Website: macys
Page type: cart
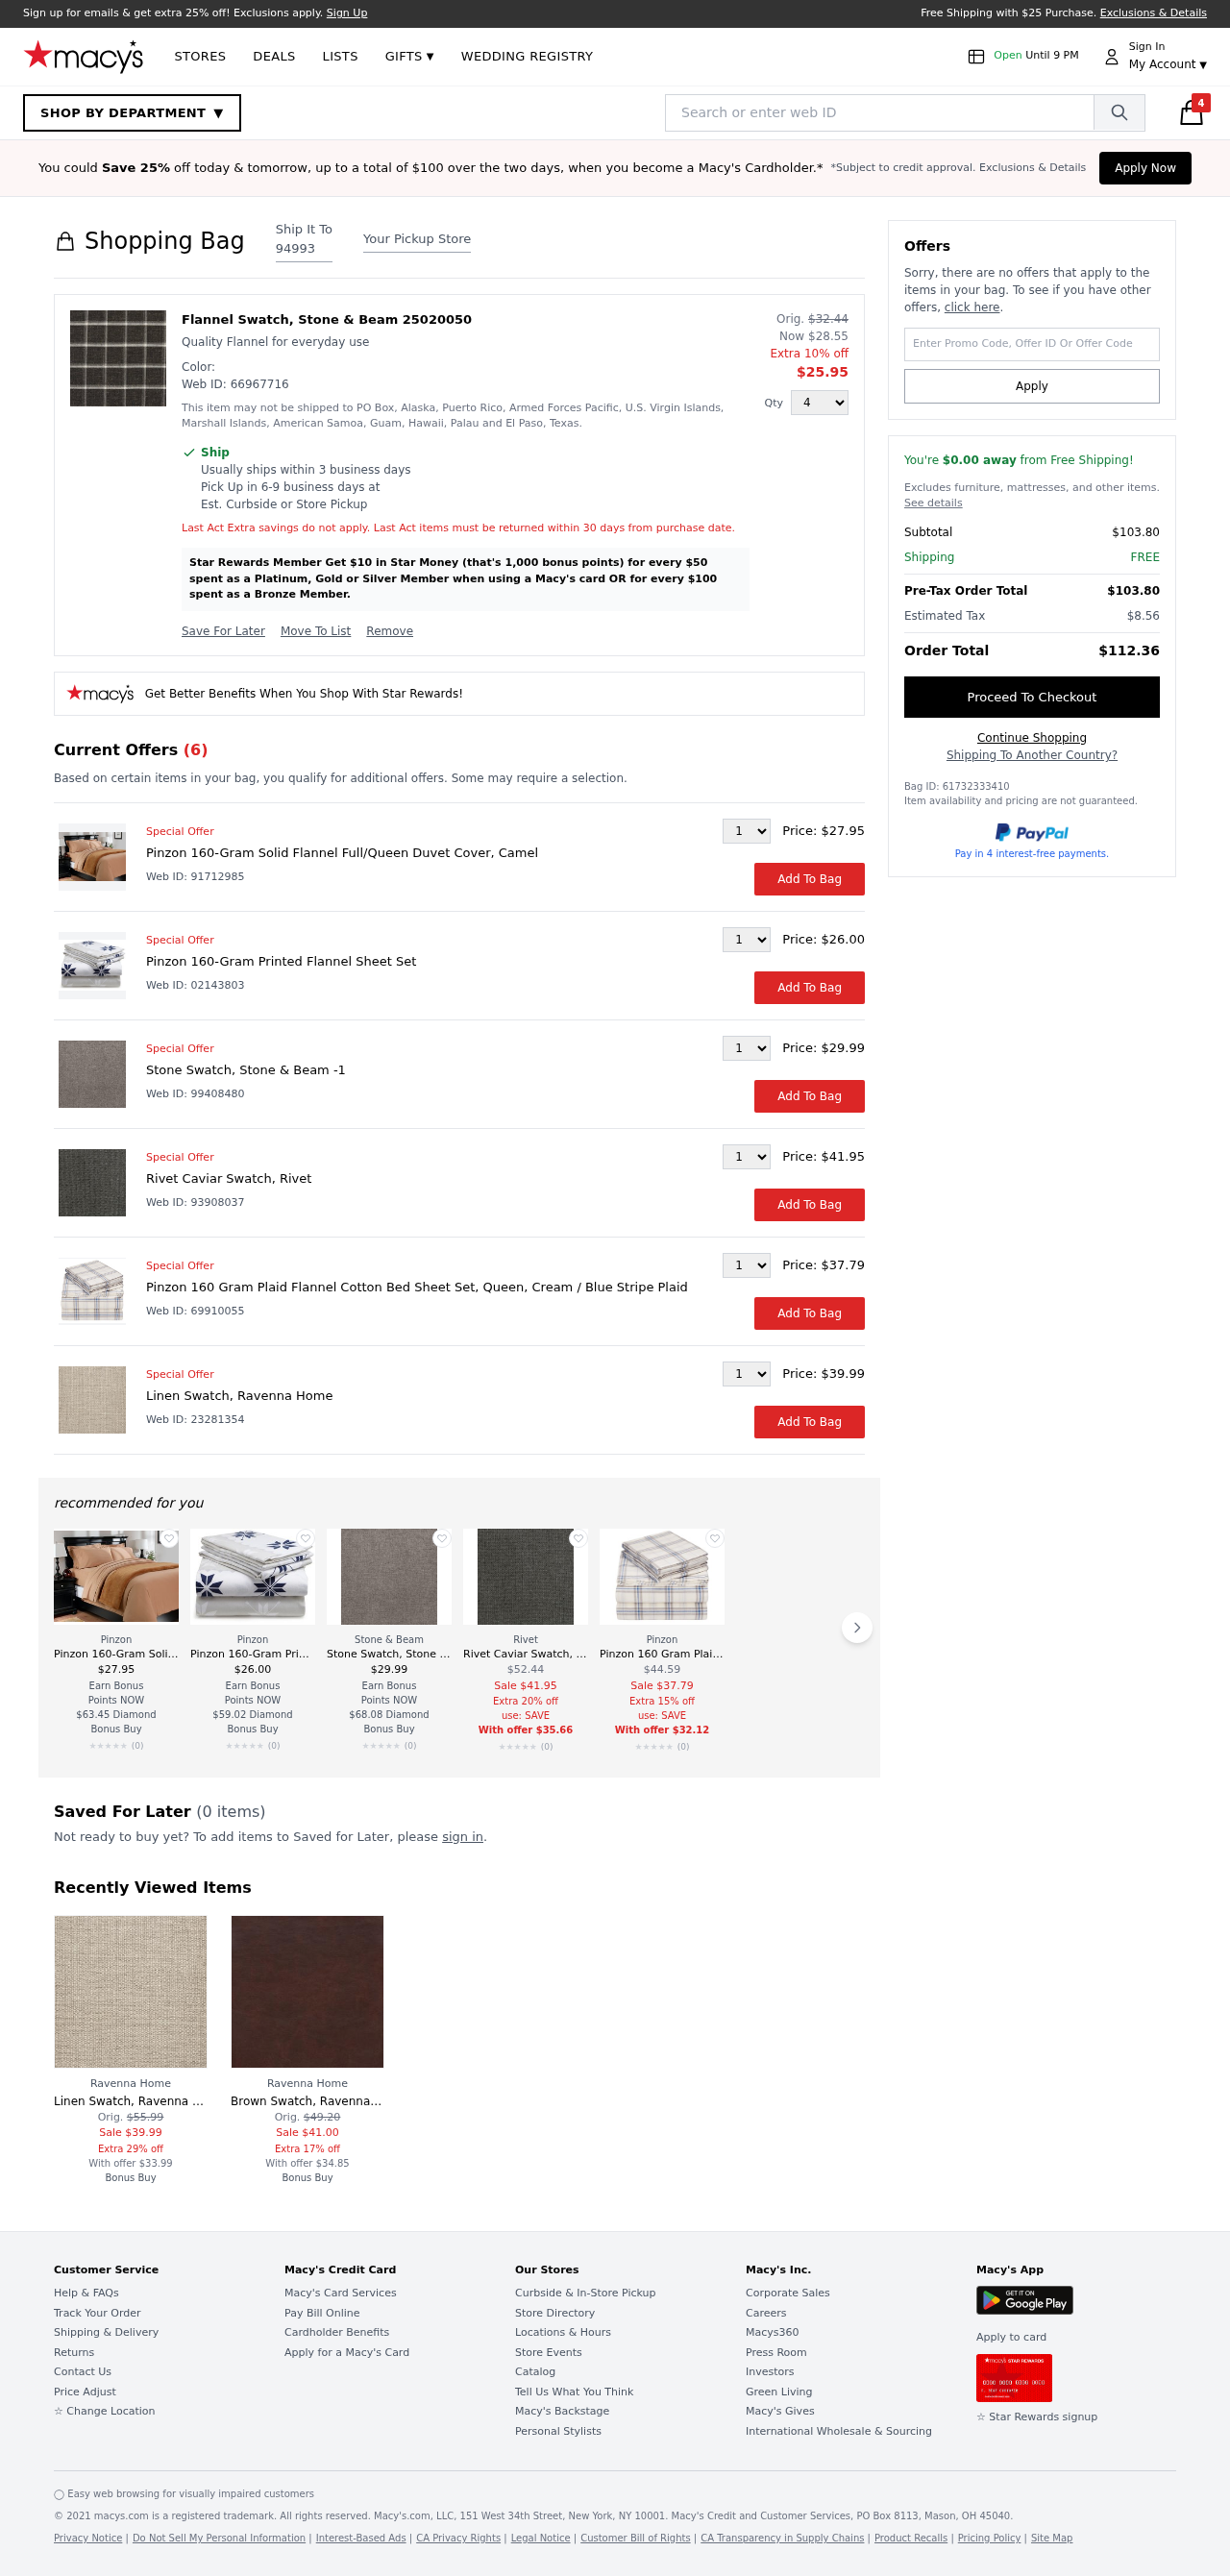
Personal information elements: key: PII_POSTCODE
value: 94993
Product elements: key: PRODUCT1_DESC
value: Quality Flannel for everyday use
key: PRODUCT1_NAME
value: Flannel Swatch, Stone & Beam 25020050
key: PRODUCT1_PRICE
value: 25.95
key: PRODUCT1_QUANTITY
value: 4
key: PRODUCT2_BRAND
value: Pinzon
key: PRODUCT2_NAME
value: Pinzon 160-Gram Solid Flannel Full/Queen Duvet Cover, Camel
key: PRODUCT2_PRICE
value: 27.95
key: PRODUCT3_BRAND
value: Pinzon
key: PRODUCT3_NAME
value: Pinzon 160-Gram Printed Flannel Sheet Set
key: PRODUCT3_PRICE
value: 26
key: PRODUCT4_BRAND
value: Stone & Beam
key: PRODUCT4_NAME
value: Stone Swatch, Stone & Beam -1
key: PRODUCT4_PRICE
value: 29.99
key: PRODUCT5_BRAND
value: Rivet
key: PRODUCT5_NAME
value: Rivet Caviar Swatch, Rivet
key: PRODUCT5_PRICE
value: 41.95
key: PRODUCT6_BRAND
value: Pinzon
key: PRODUCT6_NAME
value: Pinzon 160 Gram Plaid Flannel Cotton Bed Sheet Set, Queen, Cream / Blue Stripe Plaid
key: PRODUCT6_PRICE
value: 37.79
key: PRODUCT7_BRAND
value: Ravenna Home
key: PRODUCT7_NAME
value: Linen Swatch, Ravenna Home
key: PRODUCT7_PRICE
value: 39.99
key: PRODUCT8_BRAND
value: Ravenna Home
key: PRODUCT8_NAME
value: Brown Swatch, Ravenna Home
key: PRODUCT8_PRICE
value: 41
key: PRODUCT1_ORIGINAL_PRICE
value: $32.44
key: PRODUCT1_SALE_PRICE
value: $28.55
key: PRODUCT5_ORIGINAL_PRICE
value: $52.44
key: PRODUCT6_ORIGINAL_PRICE
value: $44.59
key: PRODUCT7_ORIGINAL_PRICE
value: $55.99
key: PRODUCT8_ORIGINAL_PRICE
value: $49.20
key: PRODUCT1_WEB_ID
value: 66967716
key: PRODUCT2_WEB_ID
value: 91712985
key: PRODUCT3_WEB_ID
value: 02143803
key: PRODUCT4_WEB_ID
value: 99408480
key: PRODUCT5_WEB_ID
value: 93908037
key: PRODUCT6_WEB_ID
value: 69910055
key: PRODUCT7_WEB_ID
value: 23281354
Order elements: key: ORDER_COUNT
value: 4
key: ORDER_SUBTOTAL
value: $103.80
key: ORDER_SHIPPING_COST
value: FREE
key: ORDER_TOTAL
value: $103.80
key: ORDER_TAX
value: $8.56
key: ORDER_GRAND_TOTAL
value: $112.36
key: ORDER_BAG_ID
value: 61732333410
Search elements: key: HEADER_SEARCH
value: Search or enter web ID